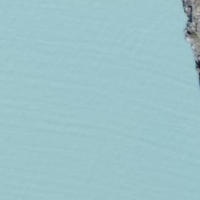
EUNIS habitat code: 14
Species observed at this site:
Sorbus aucuparia